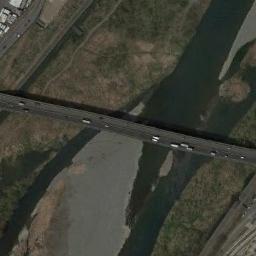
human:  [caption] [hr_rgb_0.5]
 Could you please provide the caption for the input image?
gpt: A bridge connects the land on both sides of the meandering river  There are long yellow river banks on both sides of the river  There are several sandbanks in the middle of the river  There are many cars on the bridge .

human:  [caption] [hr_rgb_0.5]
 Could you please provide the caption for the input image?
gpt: There is a bridge over the water and land .

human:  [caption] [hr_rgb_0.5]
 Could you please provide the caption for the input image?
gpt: The water under the bridge is green .

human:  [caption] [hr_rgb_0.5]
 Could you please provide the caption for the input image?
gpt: A bridge built on a dark green river and the flood bed of the river while some cars on the bridge .

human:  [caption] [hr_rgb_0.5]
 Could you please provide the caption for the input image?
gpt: Many cars are on the bridge .